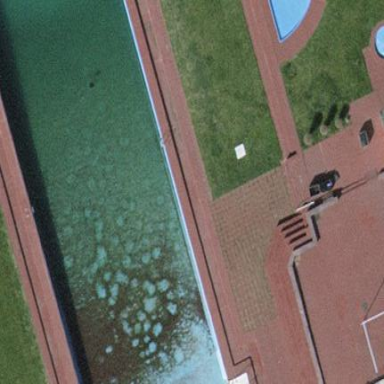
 perfect for swimming and other water activities."